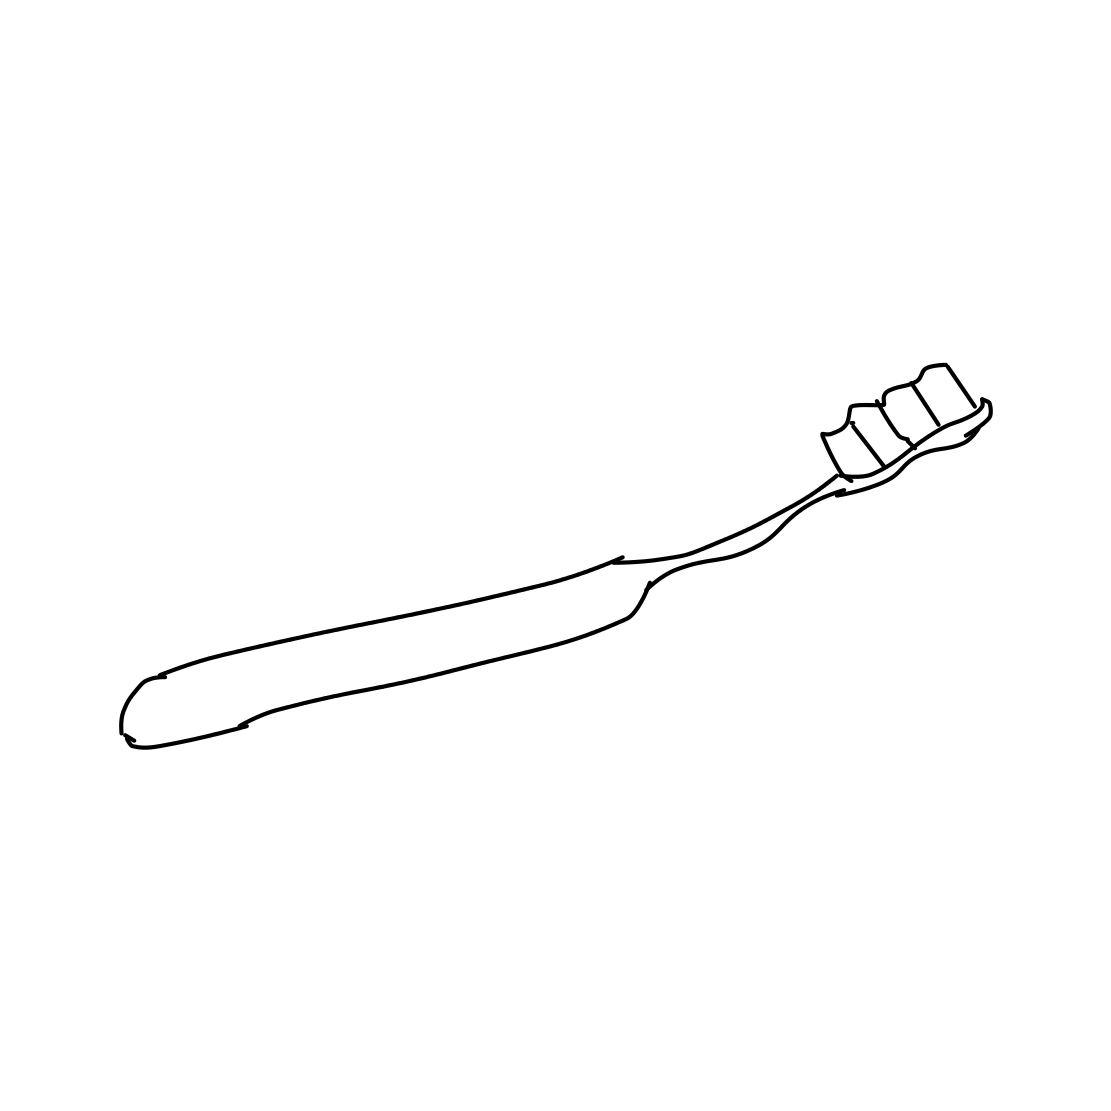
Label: toothbrush